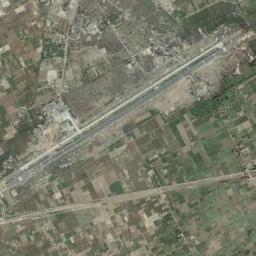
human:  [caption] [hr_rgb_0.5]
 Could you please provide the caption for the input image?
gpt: An airport with a runway and many buildings is surrounded by a brown and green farmland .

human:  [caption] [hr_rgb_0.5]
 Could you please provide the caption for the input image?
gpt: The airport is bordered by a large lawn .

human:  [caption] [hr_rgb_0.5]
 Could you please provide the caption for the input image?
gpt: An airport with some coextensive runways on the farmland with different plants and some villages beside .

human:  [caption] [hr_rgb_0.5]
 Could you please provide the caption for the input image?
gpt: The airport has many roads of different lengths .

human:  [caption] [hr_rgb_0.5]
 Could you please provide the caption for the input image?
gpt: There is an airport in the middle of the field .